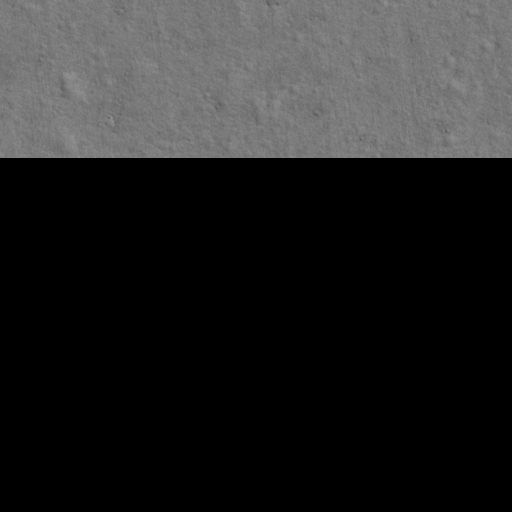
Classes present: Background